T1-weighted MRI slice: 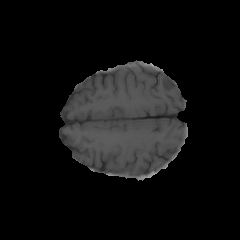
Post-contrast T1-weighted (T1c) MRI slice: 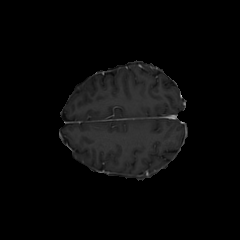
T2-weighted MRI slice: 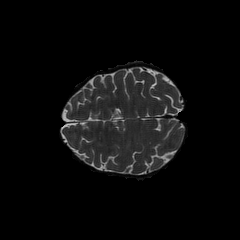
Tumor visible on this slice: no